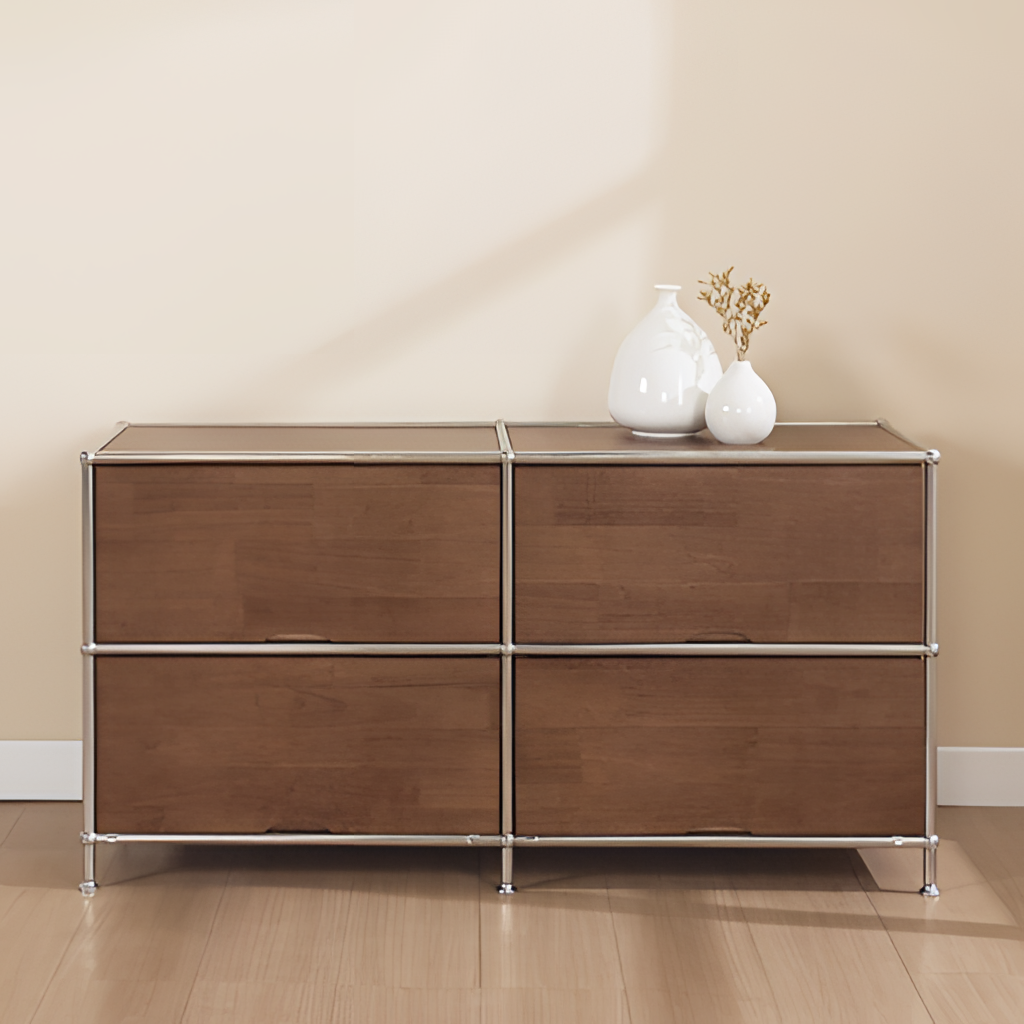
brown wood dresser, living room, paint wallpaper, with solid pattern, modern, brown wood flooring, with plank pattern